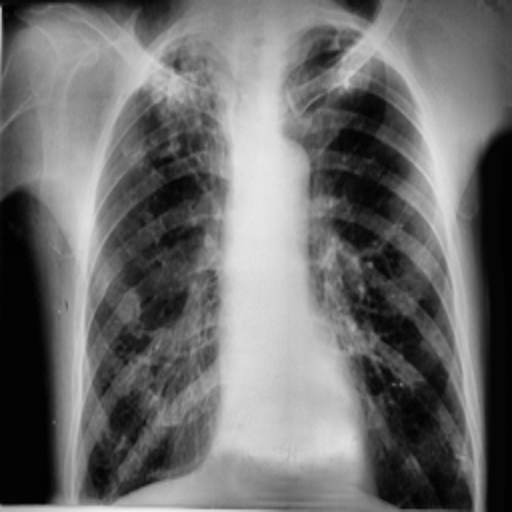
Finding: TUBERCULOSIS